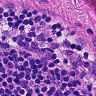
Metastatic tissue present: no